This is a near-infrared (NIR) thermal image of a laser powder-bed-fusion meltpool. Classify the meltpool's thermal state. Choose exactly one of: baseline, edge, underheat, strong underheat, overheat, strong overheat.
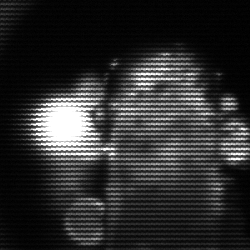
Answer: strong underheat